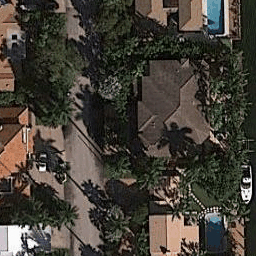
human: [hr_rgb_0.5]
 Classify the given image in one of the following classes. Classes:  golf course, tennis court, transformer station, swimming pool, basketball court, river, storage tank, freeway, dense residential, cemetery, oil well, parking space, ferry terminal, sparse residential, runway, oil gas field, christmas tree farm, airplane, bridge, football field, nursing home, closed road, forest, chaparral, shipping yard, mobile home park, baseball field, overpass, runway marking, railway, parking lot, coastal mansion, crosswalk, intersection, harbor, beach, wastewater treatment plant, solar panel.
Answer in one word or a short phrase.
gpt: coastal mansion